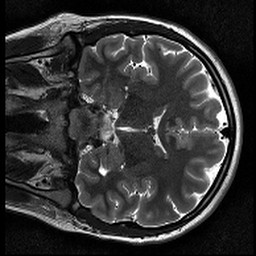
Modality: T2w
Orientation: coronal